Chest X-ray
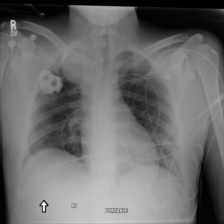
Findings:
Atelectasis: negative
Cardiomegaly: negative
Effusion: negative
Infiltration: negative
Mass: positive
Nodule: negative
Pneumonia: negative
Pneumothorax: negative
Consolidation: positive
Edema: negative
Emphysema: negative
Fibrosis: negative
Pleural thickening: negative
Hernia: negative